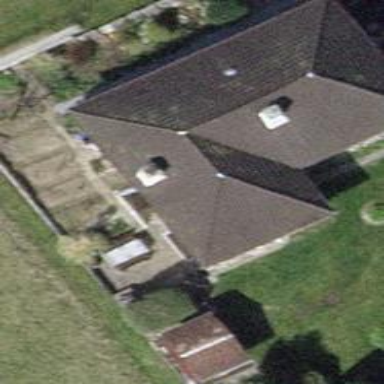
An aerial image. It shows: Detached building with hipped roof.